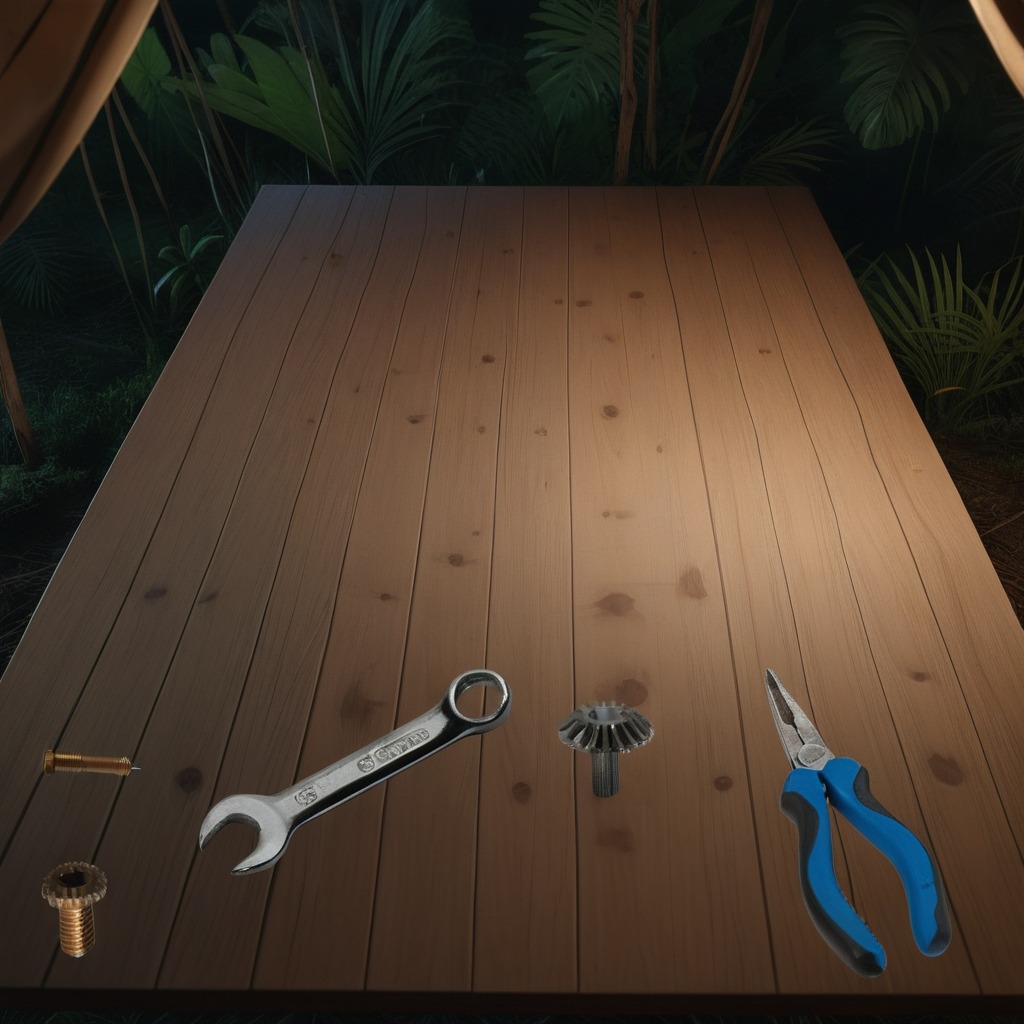
A steel gear with teeth, a metal machine screw, an iron nail, a pair of pliers, and a wrench are lying on the wooden table.